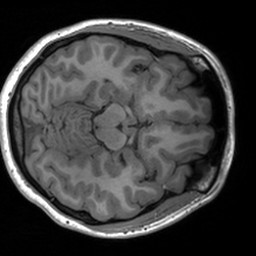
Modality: T1w
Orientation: axial
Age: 19
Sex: female
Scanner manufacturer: siemens
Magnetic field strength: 3 T
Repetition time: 1.9 s
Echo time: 0.00226 s